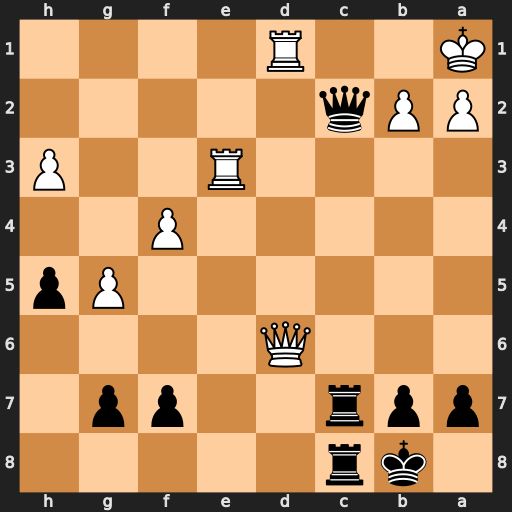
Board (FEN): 1kr5/ppr2pp1/3Q4/6Pp/5P2/4R2P/PPq5/K2R4
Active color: b
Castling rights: -
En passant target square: -
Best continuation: Qxd1+ Qxd1 Rc1+ Qxc1 Rxc1#